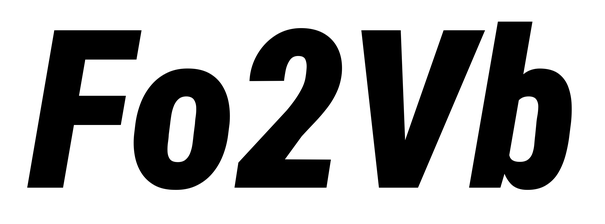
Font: Roboto-Italic_Condensed_Black_Italic